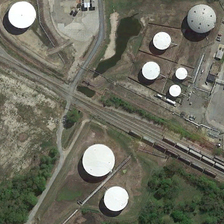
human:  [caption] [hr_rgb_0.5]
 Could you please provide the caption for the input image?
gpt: there are buildings, road, railway, train, trees and grassland .

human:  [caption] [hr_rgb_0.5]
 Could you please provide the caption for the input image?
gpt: they are white buildings, gray roads, white train, green trees and grassland .

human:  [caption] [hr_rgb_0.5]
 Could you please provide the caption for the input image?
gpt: there are buildings, road, railway, train, trees and grassland .

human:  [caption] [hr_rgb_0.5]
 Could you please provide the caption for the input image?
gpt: they are white buildings, gray roads, white train, green trees and grassland .

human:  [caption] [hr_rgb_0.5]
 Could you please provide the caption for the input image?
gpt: there are buildings, road, railway, train, trees and grassland .